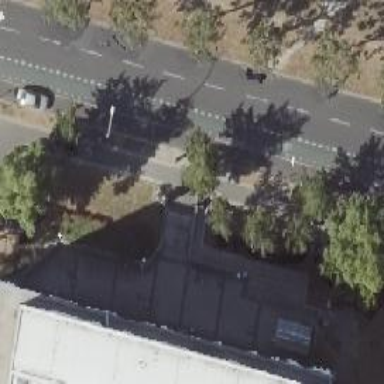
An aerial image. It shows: Sidewalk.